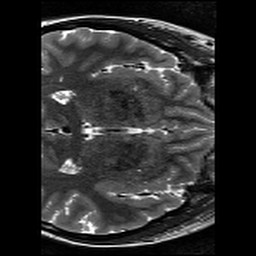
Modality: T2w
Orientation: axial
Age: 23
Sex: female